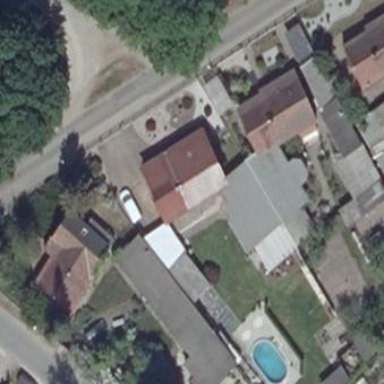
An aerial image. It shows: Group of garages.